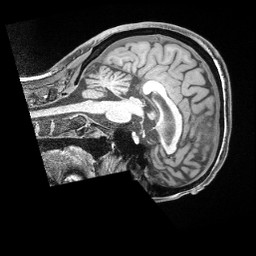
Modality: T1w
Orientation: sagittal
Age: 37
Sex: female
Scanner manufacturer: siemens
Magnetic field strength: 3 T
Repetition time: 2 s
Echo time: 0.00211 s